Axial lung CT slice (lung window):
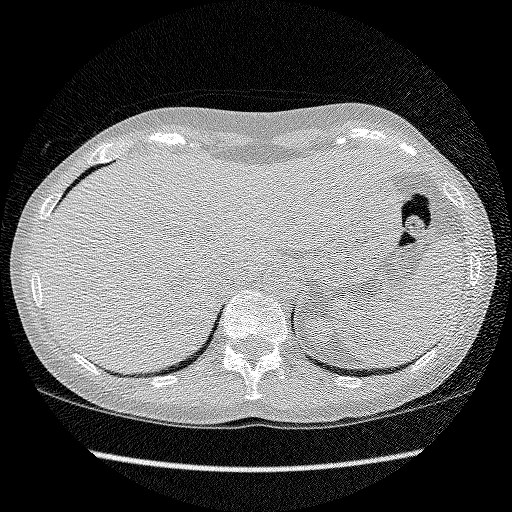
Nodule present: no